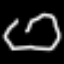
Label: octagon